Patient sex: F
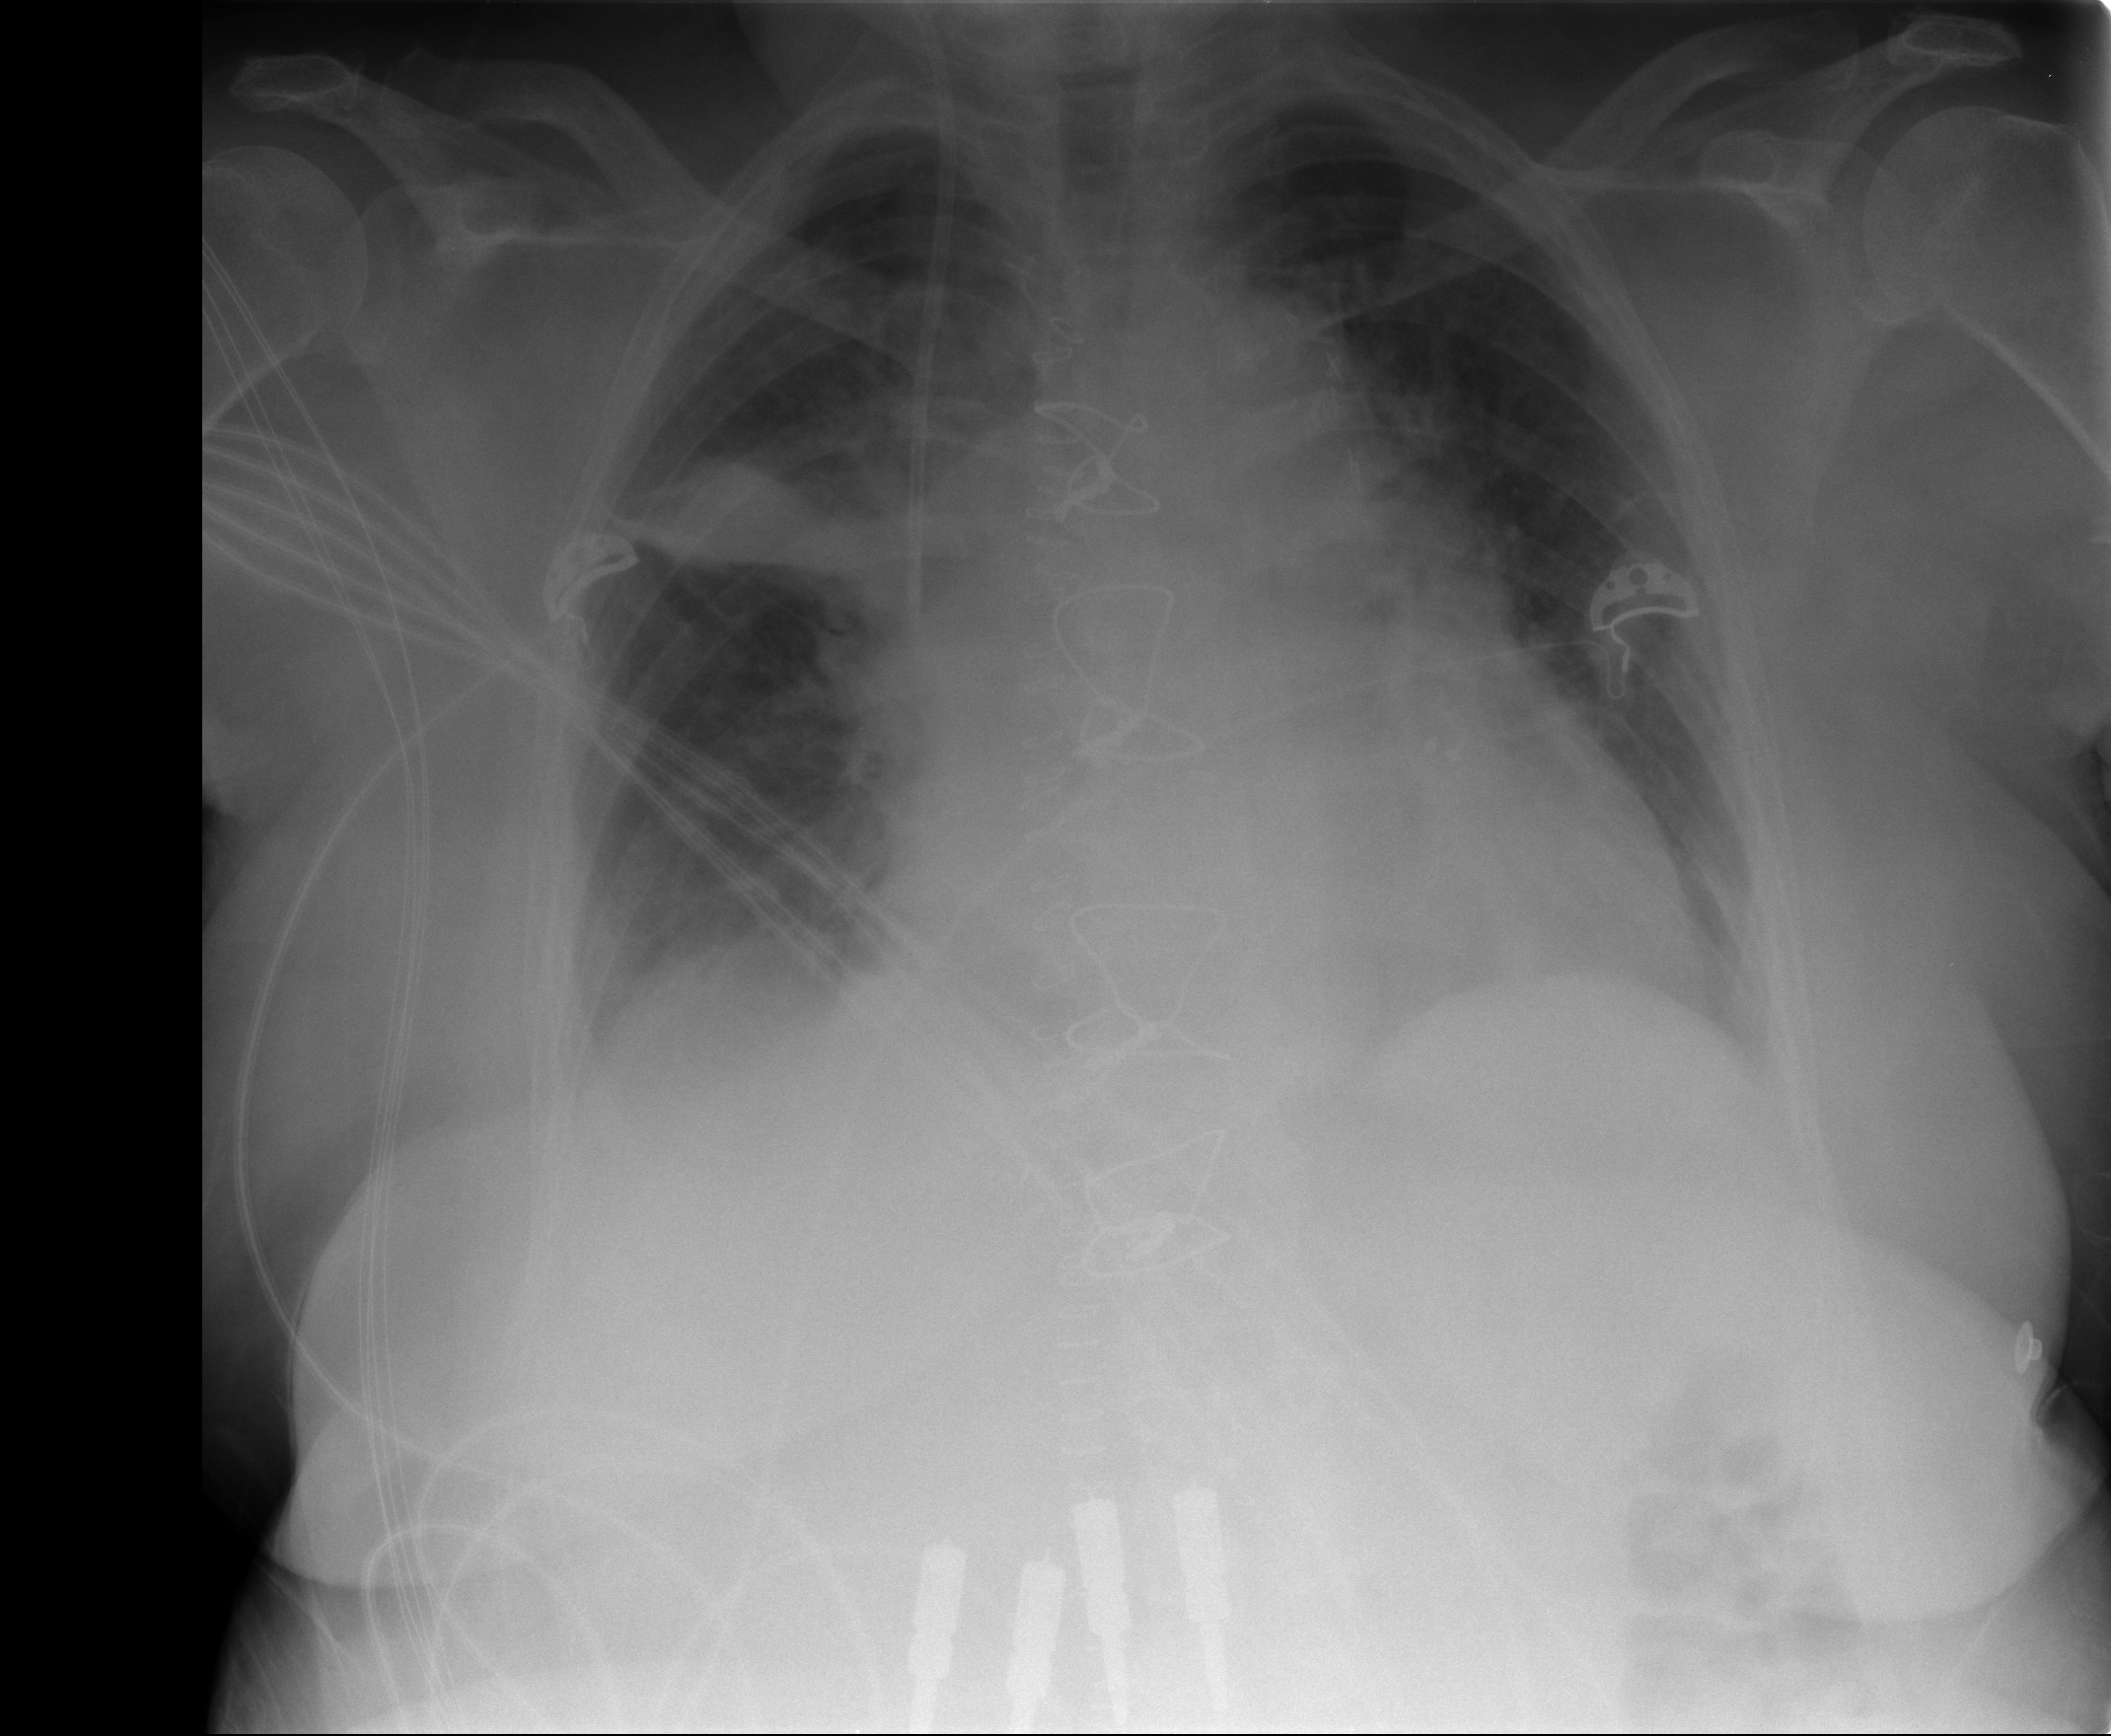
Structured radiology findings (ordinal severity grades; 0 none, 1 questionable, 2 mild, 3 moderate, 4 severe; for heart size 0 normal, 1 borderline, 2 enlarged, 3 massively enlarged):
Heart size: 2
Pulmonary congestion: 2
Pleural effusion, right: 1
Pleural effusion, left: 0
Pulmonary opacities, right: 1
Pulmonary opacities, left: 0
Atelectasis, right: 2
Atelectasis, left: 1